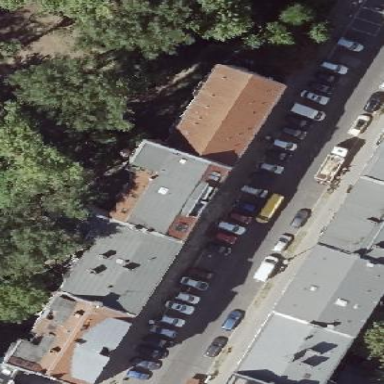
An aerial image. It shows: Double saltbox shaped apartment building with roof made of tar paper.